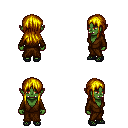
a pixel art fantasy rpg character, female body template, orc, green skin, brown robe, gold greaves, blonde unkempt hairstyle, ghillies, four views (front, back, left, right), 2x2 character sprite sheet, small pixel art, hard edges, no anti-aliasing